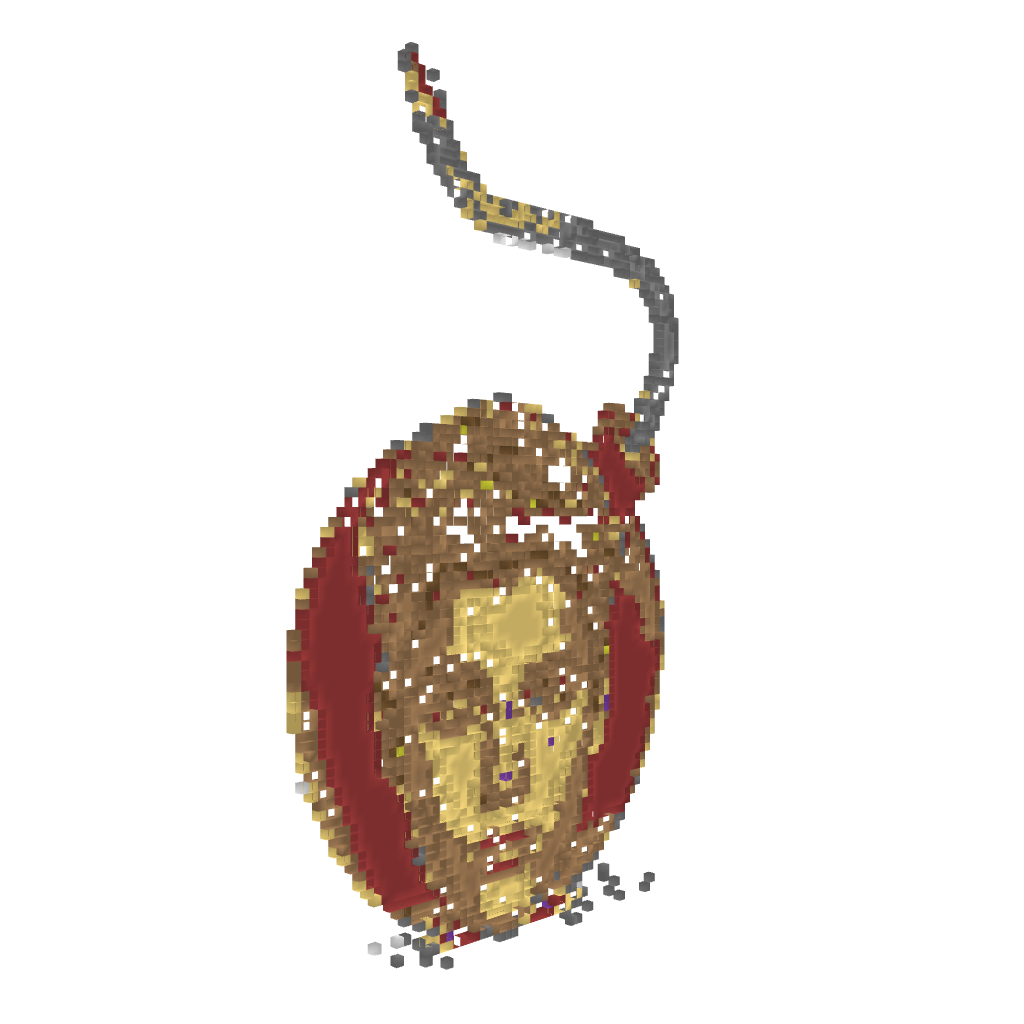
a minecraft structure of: Need something to Blow Up for Your Server? (ErnieCIII) bad low quality